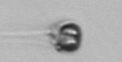
Label: Apedinella